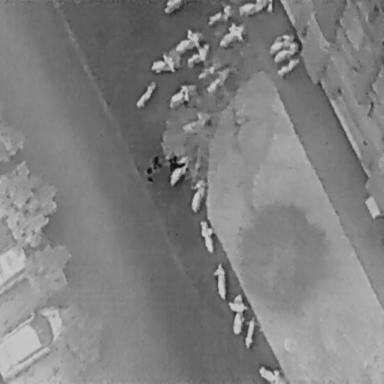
There are 22 Bicycles in the infrared image.